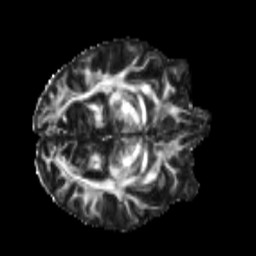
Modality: FA
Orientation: axial
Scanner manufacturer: siemens
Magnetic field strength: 3 T
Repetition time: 4 s
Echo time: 0.0594 s